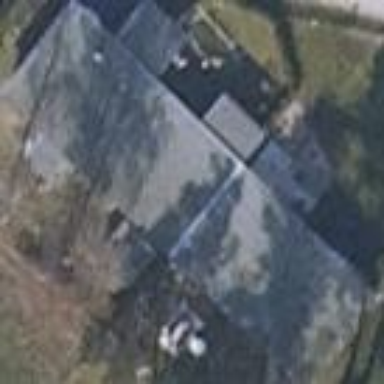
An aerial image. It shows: Bungalow with flat roof.